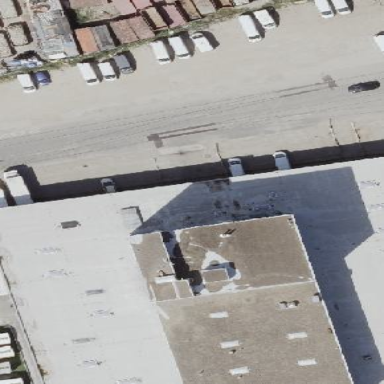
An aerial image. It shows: Commercial building with flat roof.